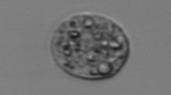
Label: Amoeba